Interaction volume radius: 5 \u00c5
Interaction volume height: 10 \u00c5
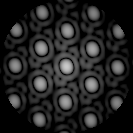
Disorder parameter: 0.01325